Question: This is kind of a tough thing to search for because of how general the words are. I would like to make a "forward" button for my app, much like the standard iOS navigation "back" button, but obviously pointing the other direction.
So my question is simple: Is there a standard way of adopting the "back" button style, and simply flipping it to make it point to the right? Or do I have to make a custom button background?
Here is a quick 'shopped screenshot of what I would like.

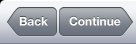
Answer: The back button has a set functionality, it pops the current view controller in the navigation controller and returns to the previous one. A forward button does not have a clear semantic as you can push any view controller onto your navigation controller, which is why UIKit doesn't offer it. You'll probably have to emulate it (copying and flipping the graphics), then systematically push a given view controller when the user presses it.